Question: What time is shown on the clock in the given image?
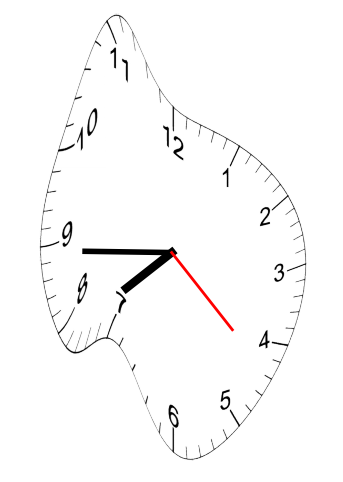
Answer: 07:44:22